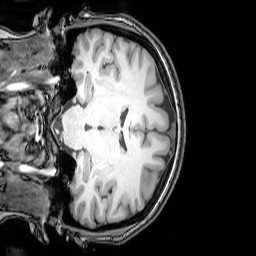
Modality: T1w
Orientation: coronal
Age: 23
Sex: female
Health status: healthy
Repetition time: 0.081 s
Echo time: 0.037 s